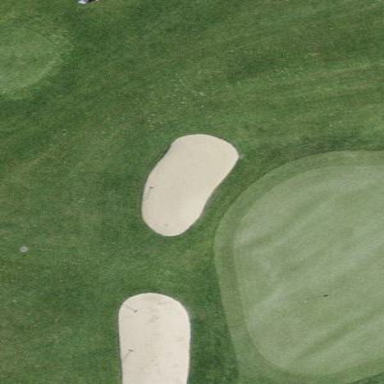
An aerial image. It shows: Golf bunker filled with natural sand.